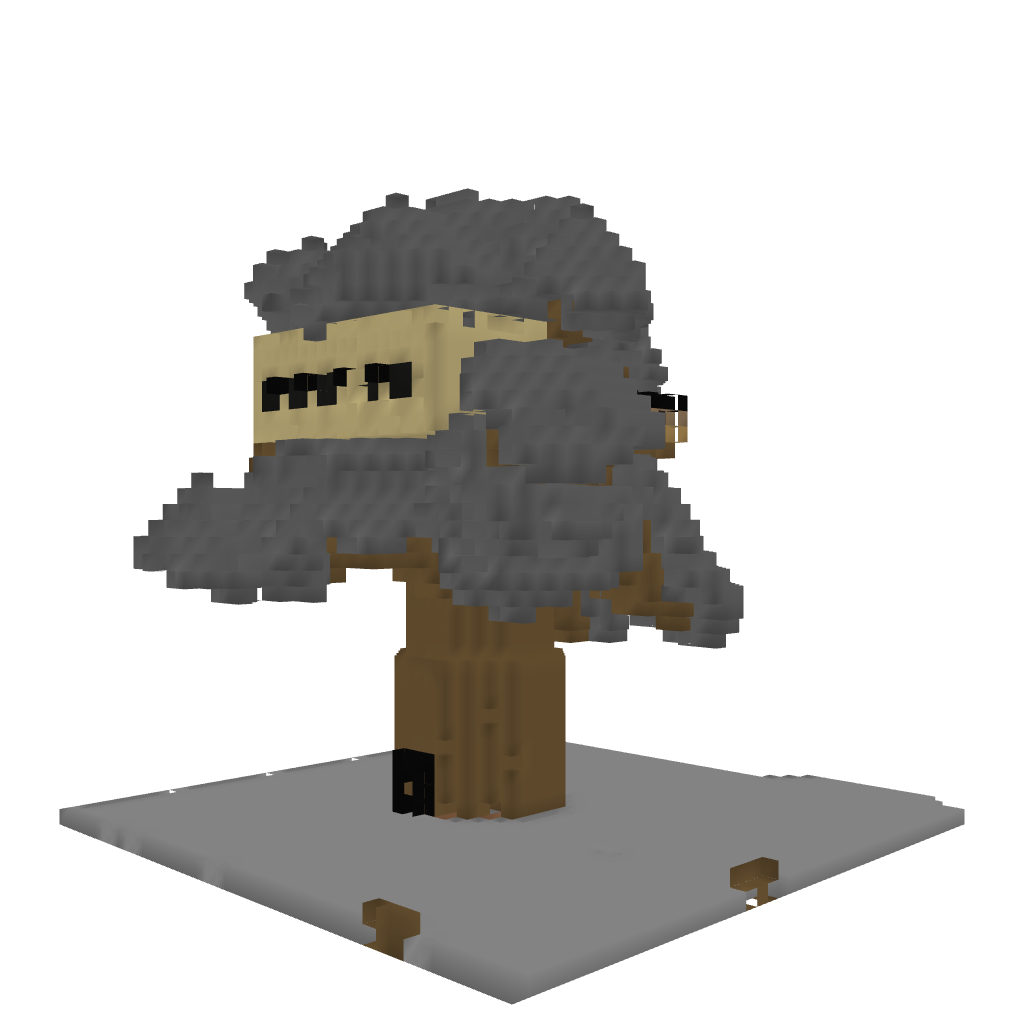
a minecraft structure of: Tree House v1